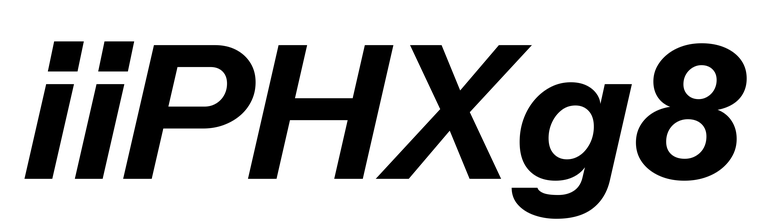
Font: InstrumentSans-Italic_Bold_Italic